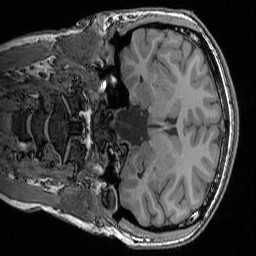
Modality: T1w
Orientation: coronal
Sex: female
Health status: ill
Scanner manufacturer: siemens
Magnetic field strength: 3 T
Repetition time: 1.57 s
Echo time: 0.00342 s